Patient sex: M
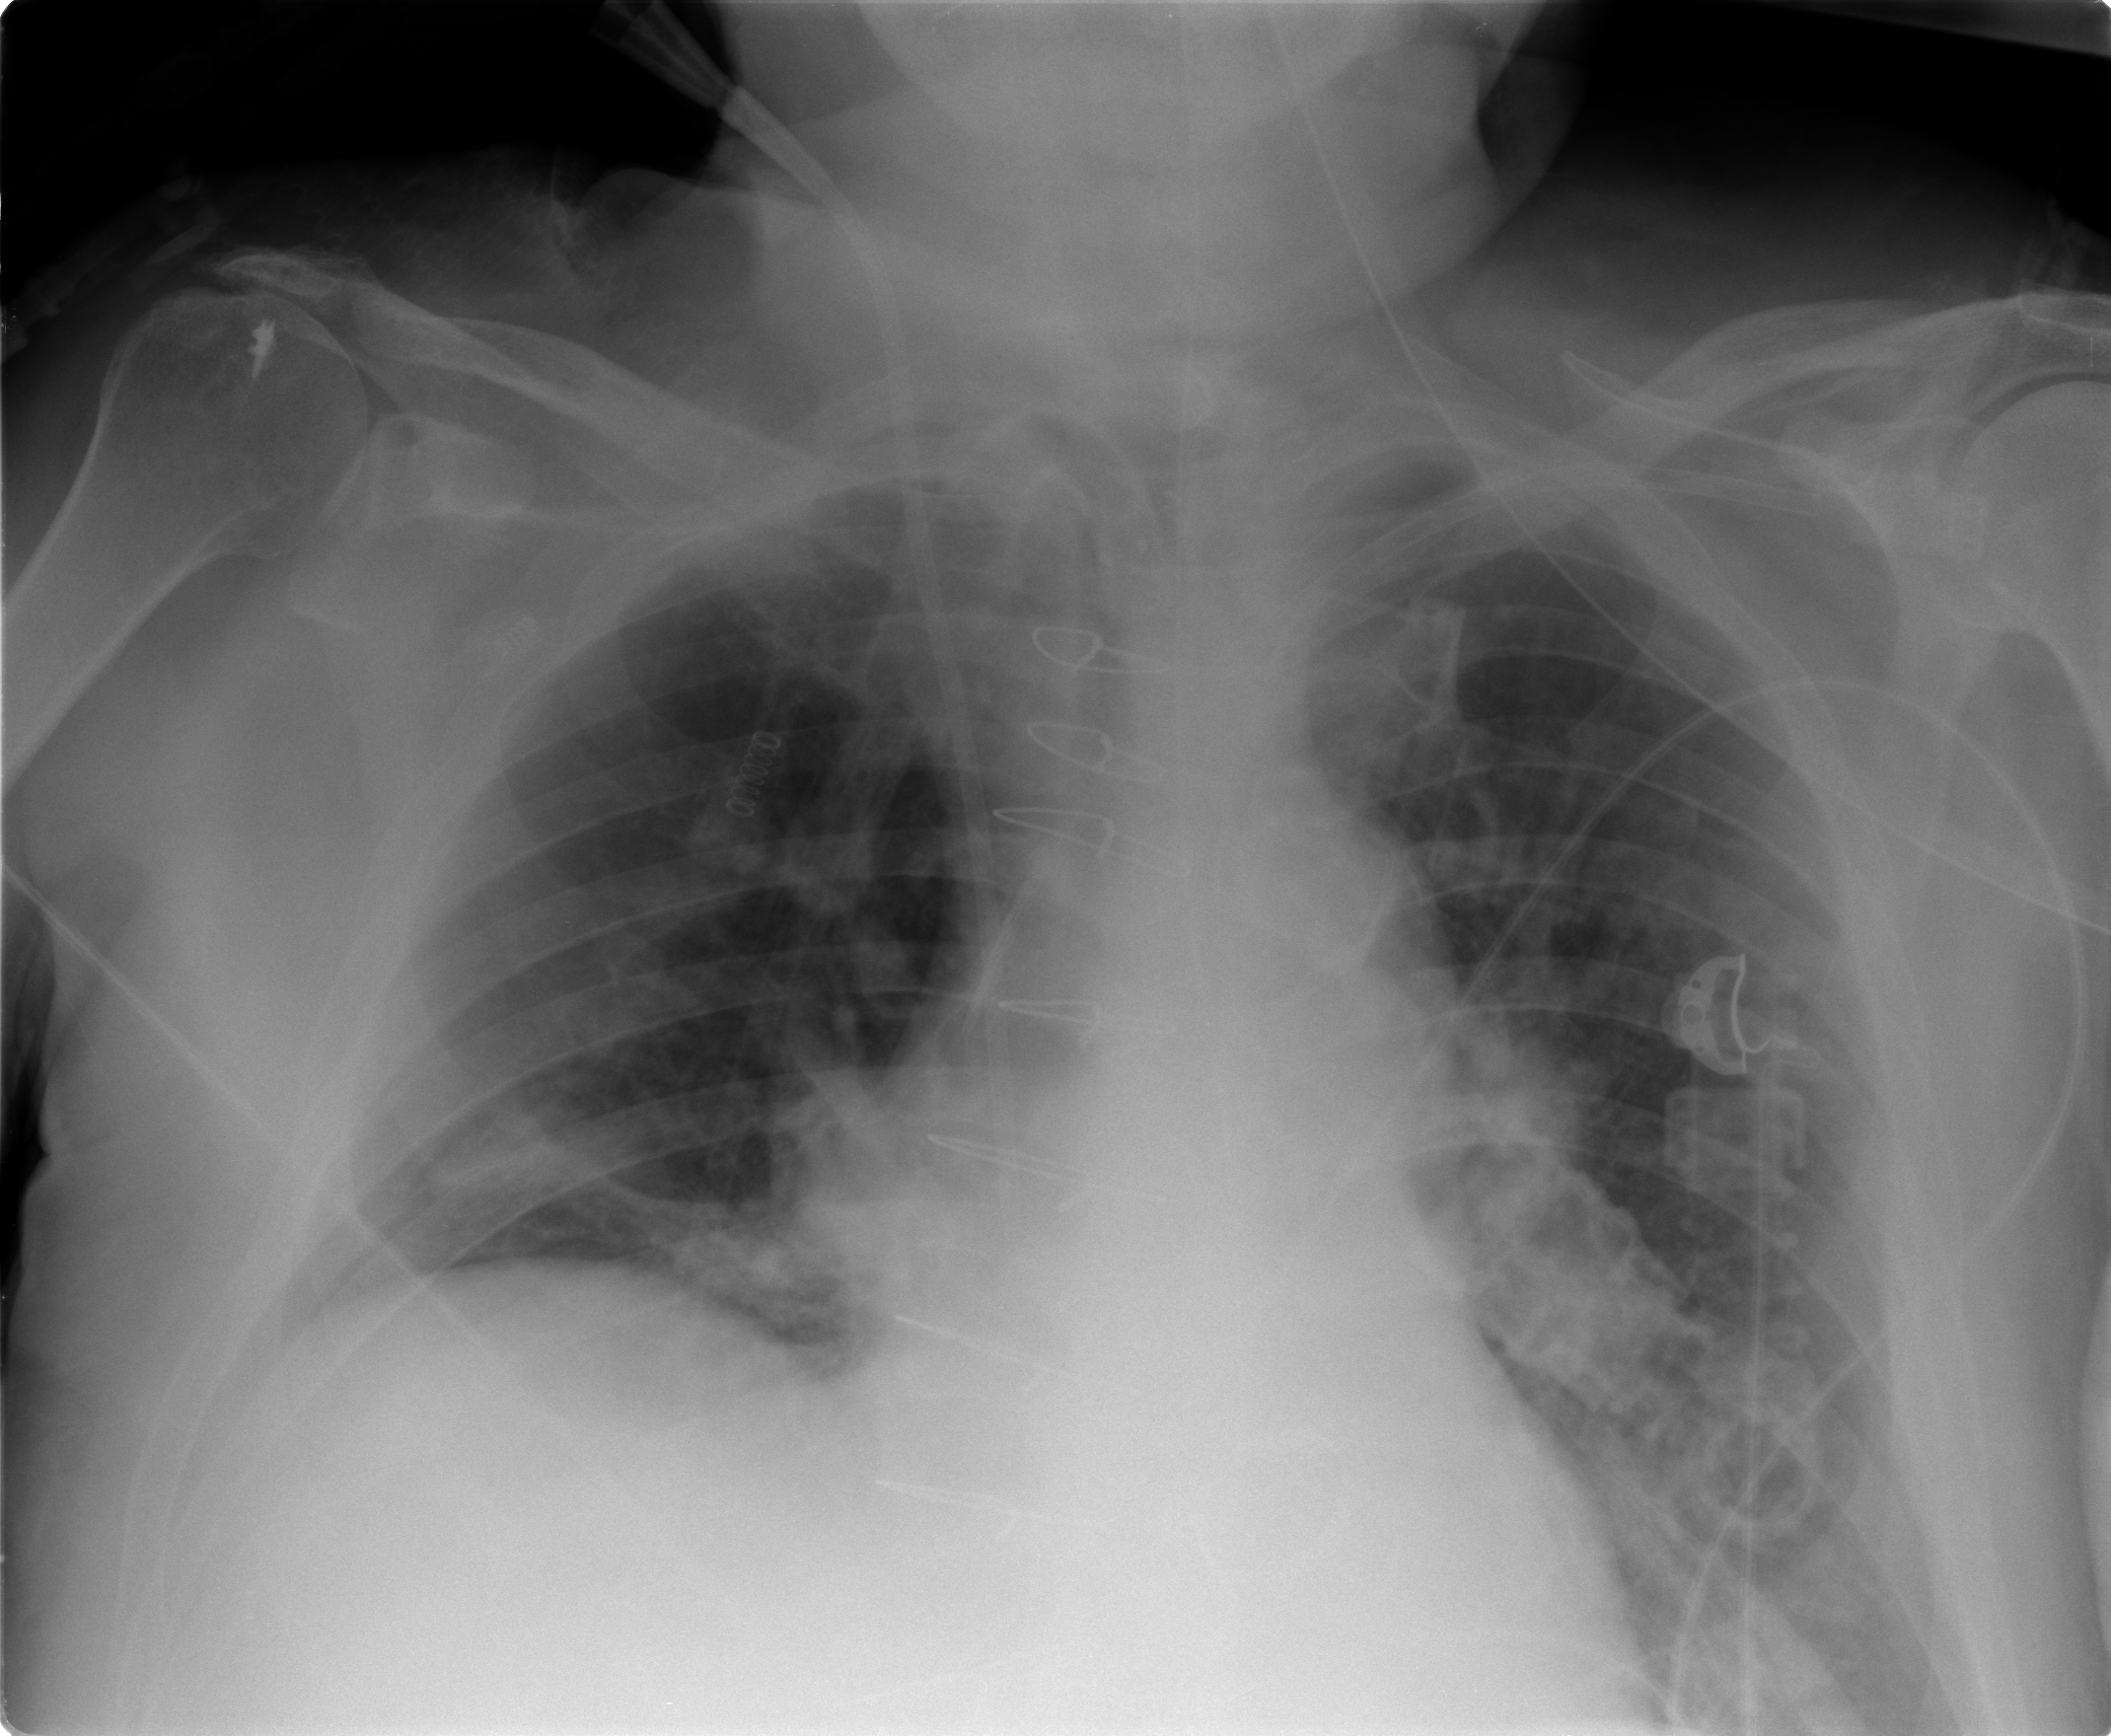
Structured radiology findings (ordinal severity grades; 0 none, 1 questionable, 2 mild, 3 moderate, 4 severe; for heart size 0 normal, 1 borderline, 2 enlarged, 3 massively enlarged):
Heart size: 0
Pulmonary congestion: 2
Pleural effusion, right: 1
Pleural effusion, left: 1
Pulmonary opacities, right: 0
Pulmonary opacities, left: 2
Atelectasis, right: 2
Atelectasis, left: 2